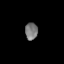
Tissue: lung
Cell type: Endothelial cells
Senescence score: 0.6834
Nuclear area (px): 209
Mean DAPI intensity: 122.077